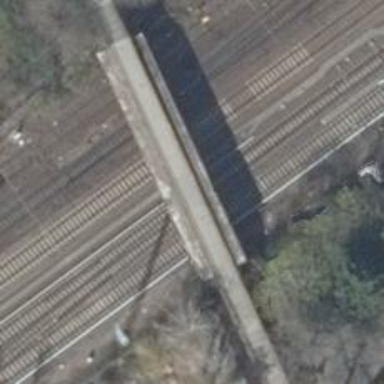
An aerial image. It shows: Railway milestone.